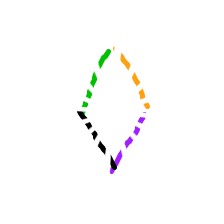
Shape: rhombus